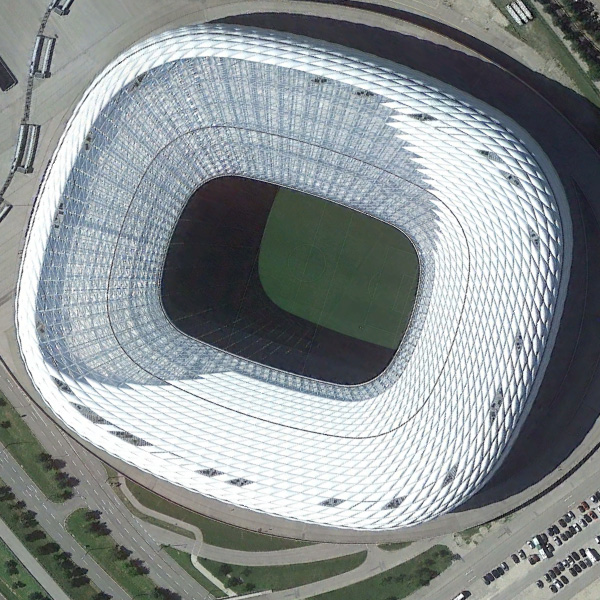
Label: Stadium